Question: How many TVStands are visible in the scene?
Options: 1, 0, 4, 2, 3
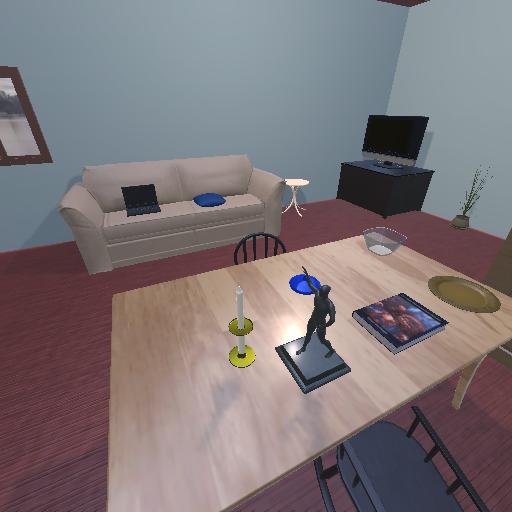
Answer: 1